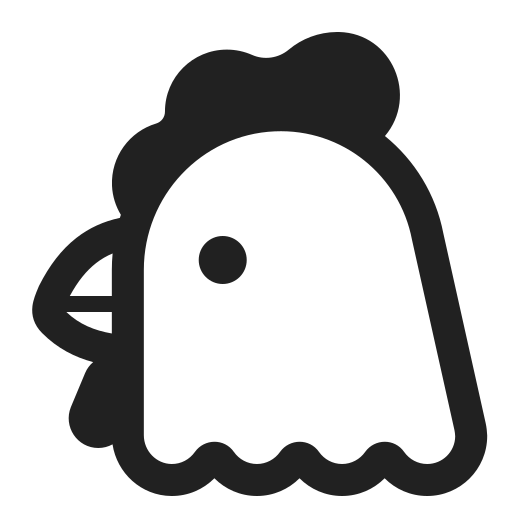
chicken high contrast